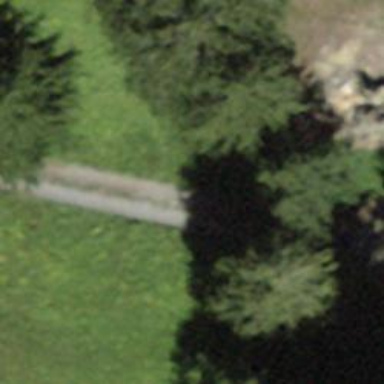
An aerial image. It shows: Bench.